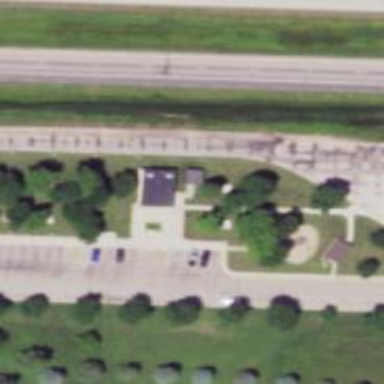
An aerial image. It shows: Rest area on the road.